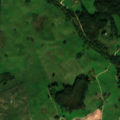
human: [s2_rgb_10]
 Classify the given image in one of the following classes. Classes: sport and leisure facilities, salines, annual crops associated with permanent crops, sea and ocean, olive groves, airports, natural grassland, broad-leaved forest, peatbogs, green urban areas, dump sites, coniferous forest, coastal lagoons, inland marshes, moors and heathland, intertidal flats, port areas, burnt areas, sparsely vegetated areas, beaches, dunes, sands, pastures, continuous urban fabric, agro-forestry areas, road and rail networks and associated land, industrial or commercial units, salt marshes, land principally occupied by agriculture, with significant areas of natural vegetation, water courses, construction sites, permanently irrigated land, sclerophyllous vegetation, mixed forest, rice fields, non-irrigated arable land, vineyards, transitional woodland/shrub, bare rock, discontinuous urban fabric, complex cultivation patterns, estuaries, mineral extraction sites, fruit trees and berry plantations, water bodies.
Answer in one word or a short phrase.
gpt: non-irrigated arable land, pastures, land principally occupied by agriculture, with significant areas of natural vegetation, broad-leaved forest, transitional woodland/shrub, water bodies